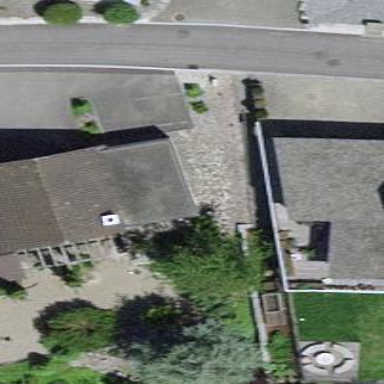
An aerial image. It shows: Garage.